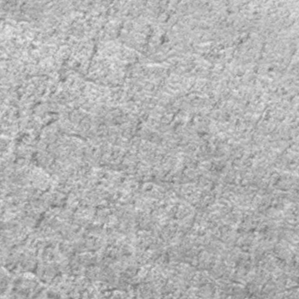
Label: frost